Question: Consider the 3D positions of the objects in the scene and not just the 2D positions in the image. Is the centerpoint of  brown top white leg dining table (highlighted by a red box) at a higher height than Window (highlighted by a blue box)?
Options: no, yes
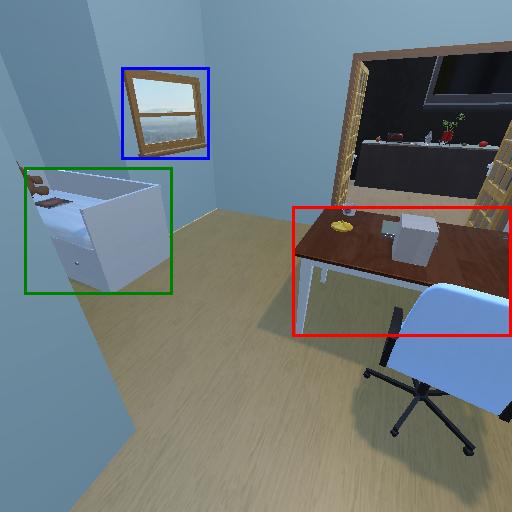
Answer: no